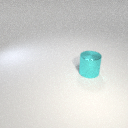
large cyan metal cylinder